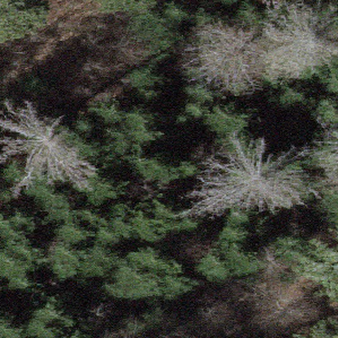
Label: other